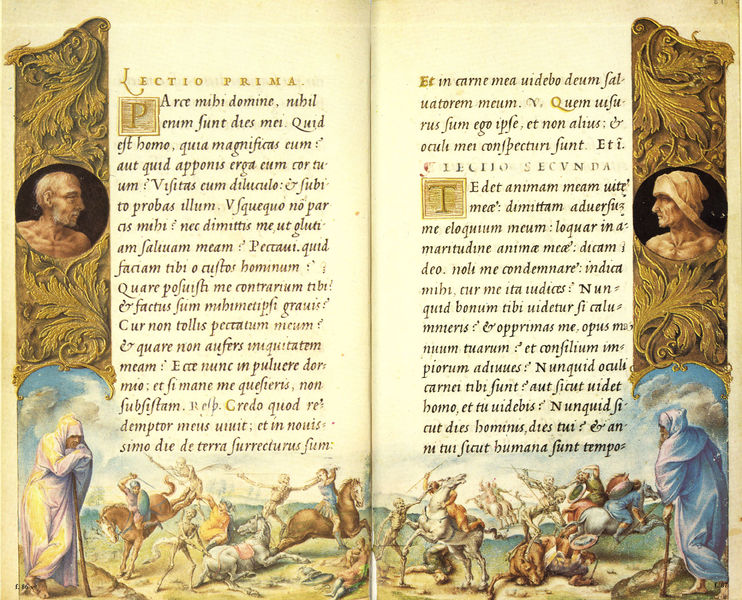
Titel: Stundenbuch des Kardinals Alessandro Farnese
Künstler: Giorgio Giulio Clovio
Institution: New York, Pierpont Morgan Library
Schlagwörter: himmel, kampf, mann, umhang, menschen, frau, männer, mensch, tod, tot, gold, pferd, pferde, reiter, stock, reiten, schrift, bilder, stab, schlacht, buch, druck, text, skelett, wanderer, verzierungen, latein, lateinisch, skelette, ner, hiummel, verzioerungen, erste lektion, lectio prima, zweite lektion, lection secunda